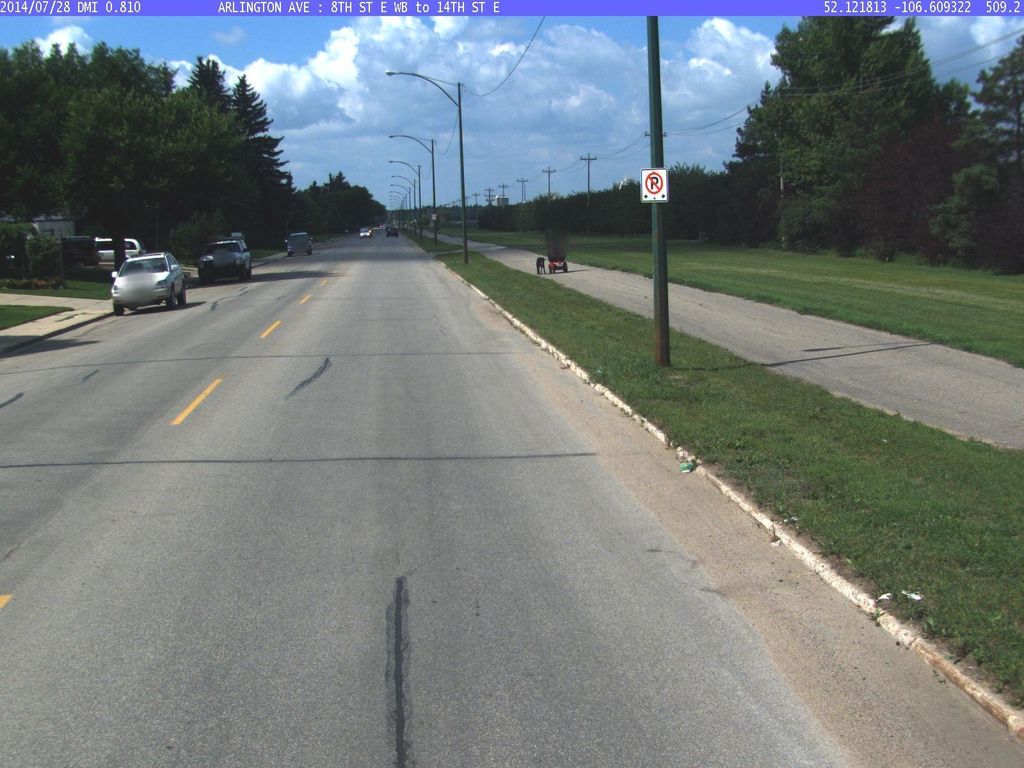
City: saskatoon